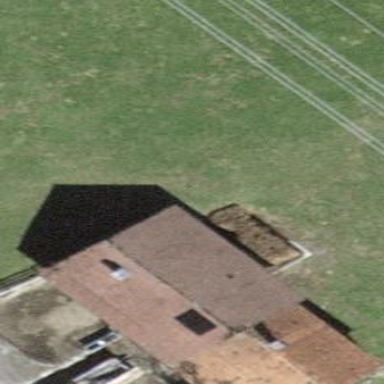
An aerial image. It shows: Shed.